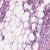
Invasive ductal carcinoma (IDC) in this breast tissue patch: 1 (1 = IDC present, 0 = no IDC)